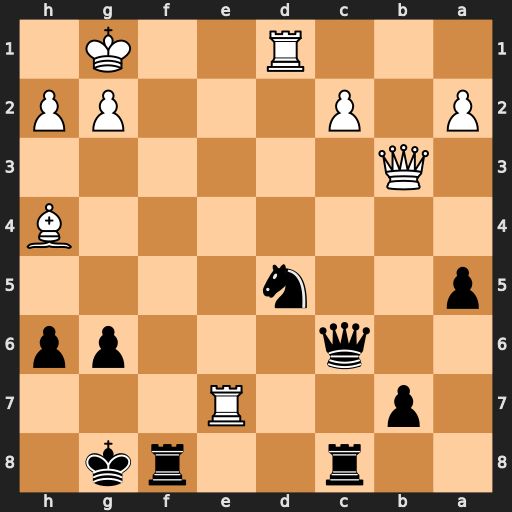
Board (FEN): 2r2rk1/1p2R3/2q3pp/p2n4/7B/1Q6/P1P3PP/3R2K1
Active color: b
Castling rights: -
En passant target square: -
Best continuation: Qc5+ Kh1 a4 Qxb7 Nxe7